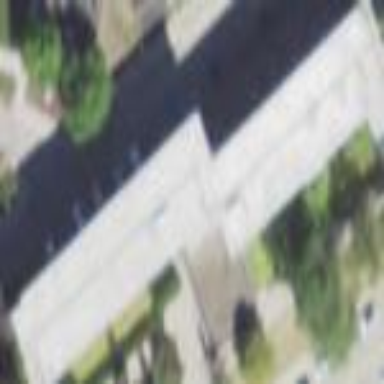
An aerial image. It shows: Dormitory building.